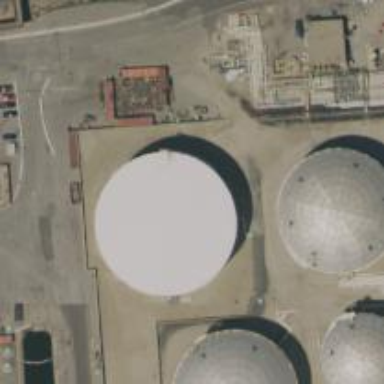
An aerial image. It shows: Industrial building with storage tank.